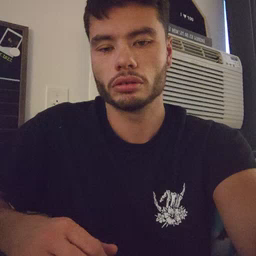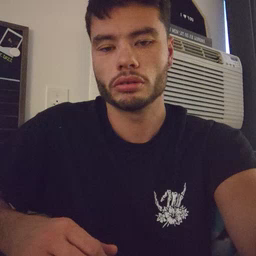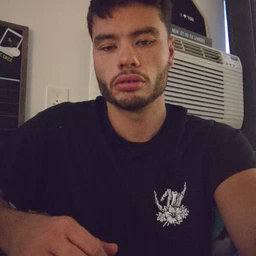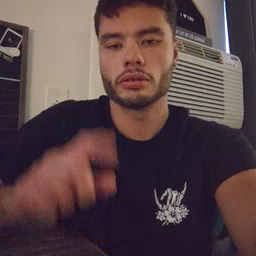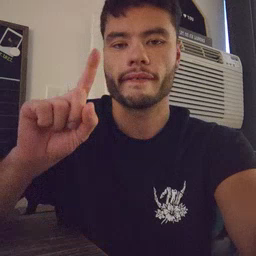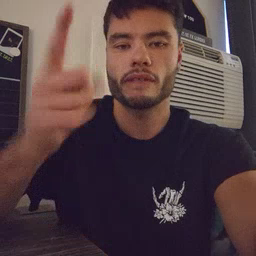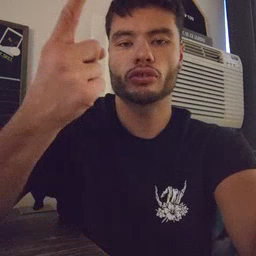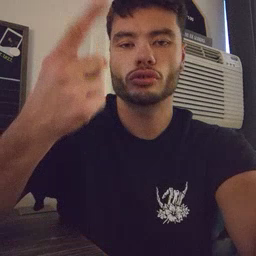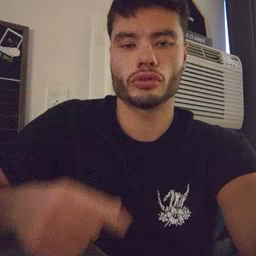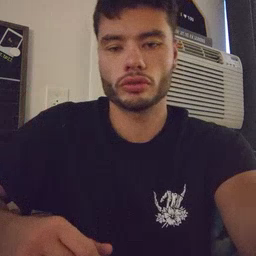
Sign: first